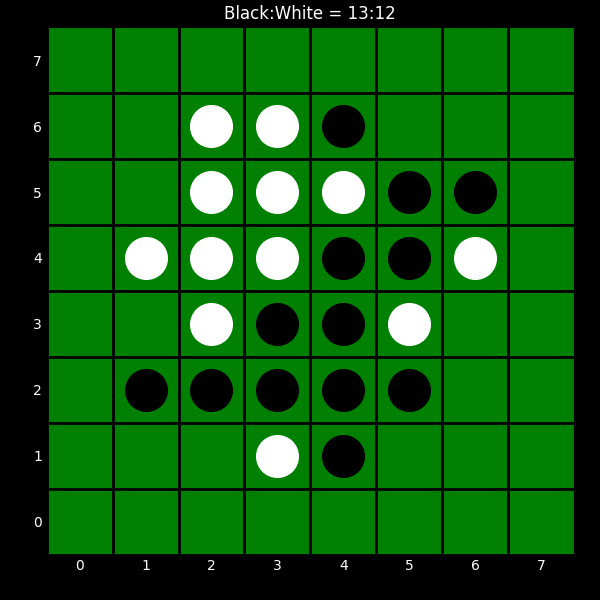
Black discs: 13
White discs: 12